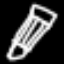
Label: pencil